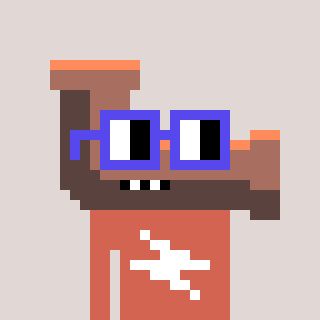
a pixel art character with square blue glasses, a pipe-shaped head and a peachy-colored body on a warm background